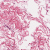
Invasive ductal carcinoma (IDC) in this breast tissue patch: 0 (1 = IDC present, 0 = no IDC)